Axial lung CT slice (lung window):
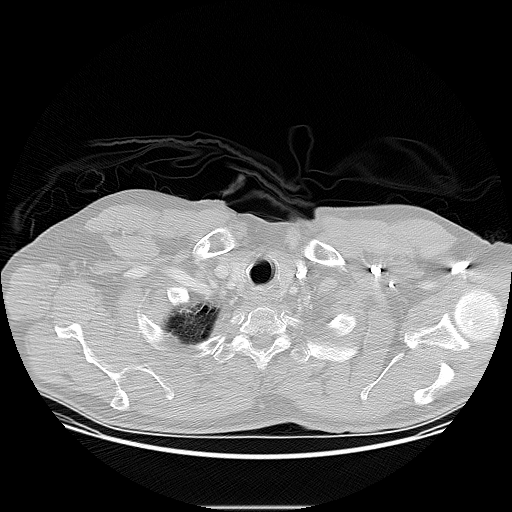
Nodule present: no